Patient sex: M
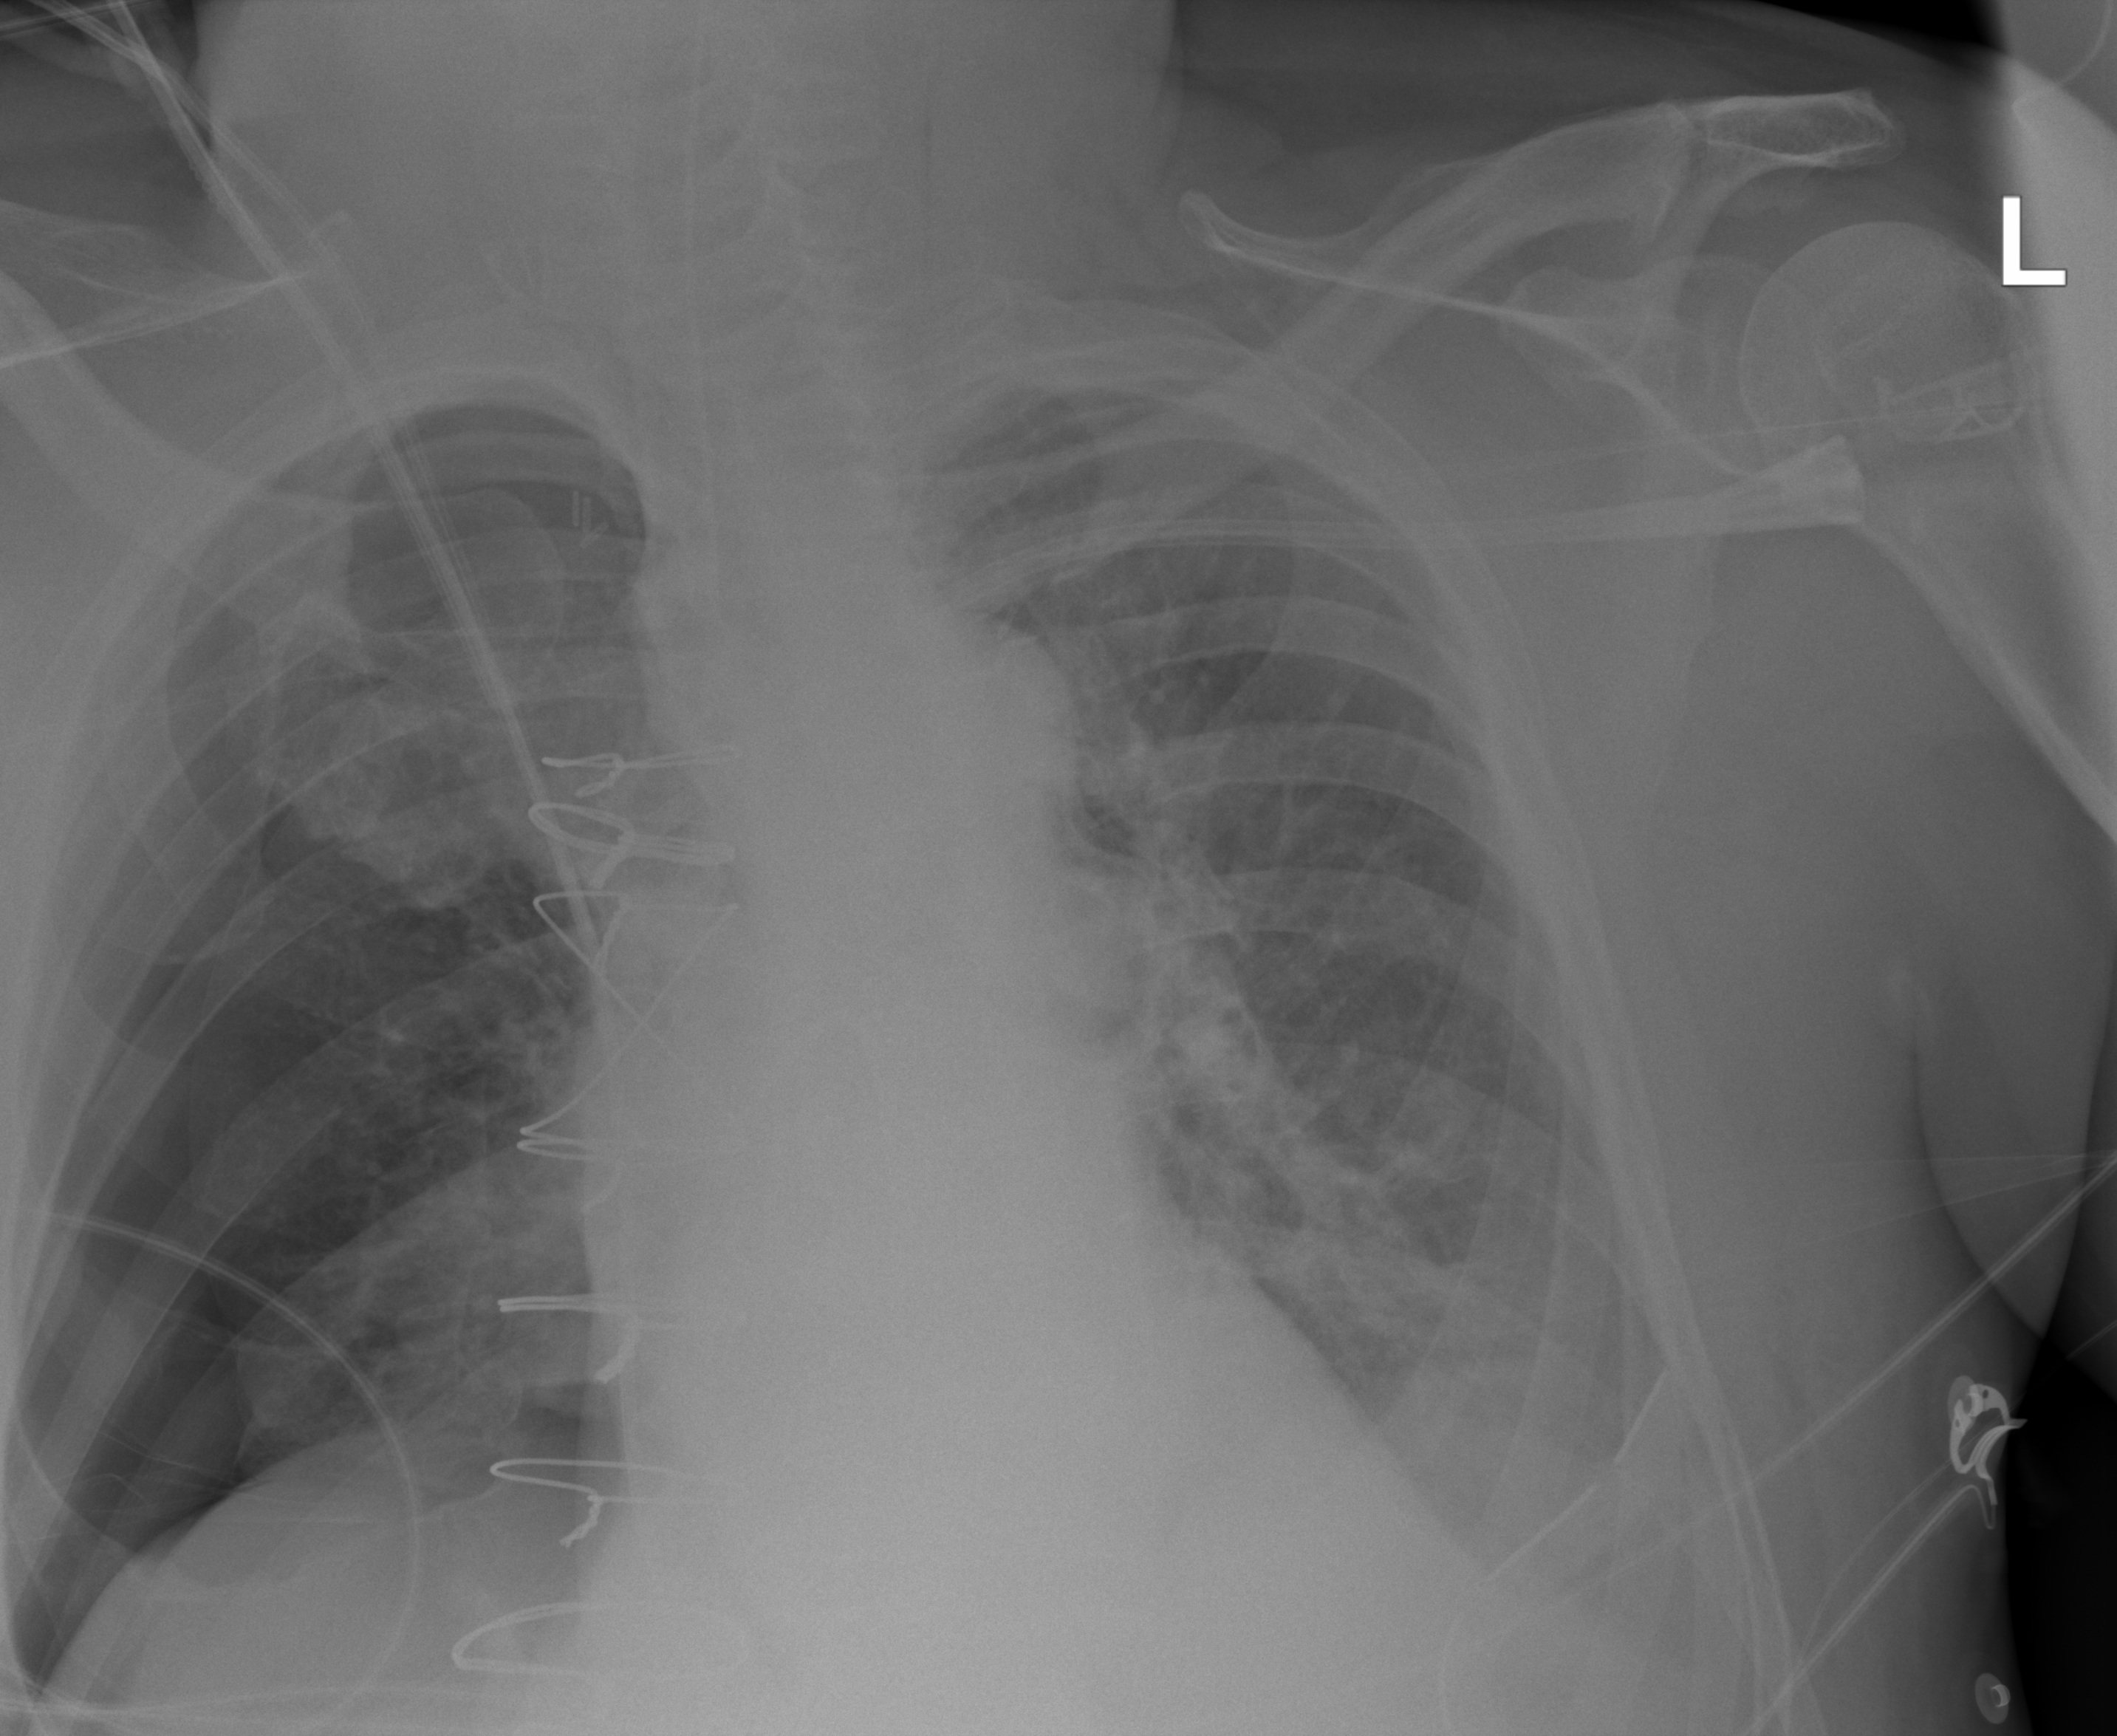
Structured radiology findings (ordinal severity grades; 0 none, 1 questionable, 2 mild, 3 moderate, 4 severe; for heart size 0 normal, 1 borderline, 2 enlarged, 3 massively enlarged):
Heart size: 0
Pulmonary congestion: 3
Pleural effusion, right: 0
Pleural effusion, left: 3
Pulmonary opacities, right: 0
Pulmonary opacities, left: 2
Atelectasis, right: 2
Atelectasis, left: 2